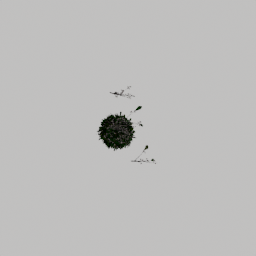
Label: nature